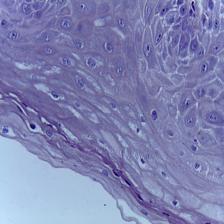
Diagnosis: Normal